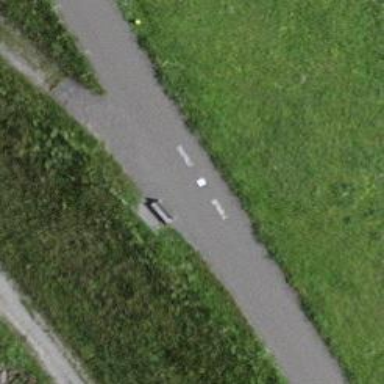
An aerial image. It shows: Bollard barrier.